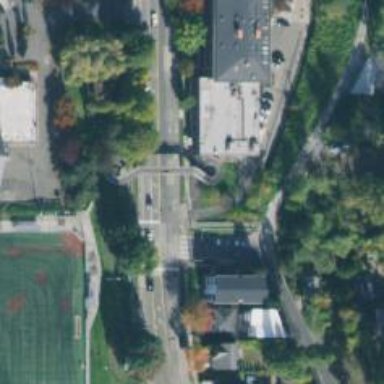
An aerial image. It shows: Secondary road with separate sidewalks.